Любое нагретое тело, температура $T$ которого выше абсолютного нуля, излучает электромагнитные волны. Спектр этого теплового излучения зависит от оптических свойств поверхности тела и его температуры. Несмотря на то, что излучение каждого тела является его индивидуальной характеристикой, известны общие законы, описывающие тепловое излучение. Закон Кирхгофа. В состоянии термодинамического равновесия отношение излучательной способности тела $r(\lambda,T)$ к его поглощательной способности $k(\lambda,T)$ является универсальной функцией $r_0 (\lambda,T)$, не зависящей от индивидуальных характеристик $$ \frac{r(\lambda,T)}{k(\lambda,T)}=r_0 (\lambda,T). $$ Величина $r(\lambda,T)\Delta\lambda$ имеет смысл энергии, испущенной с единицы площади в единицу времени в узком диапазоне длин волн от $\lambda$ до $\lambda+\Delta\lambda$. Поглощательная способность тела $k(\lambda,T)$ — есть безразмерный коэффициент поглощения, равный отношению энергии излучения, поглощенной телом, к полной энергии излучения, падающей на поверхность тела, если длины волн падающего излучения лежат в узком диапазоне длин волн от $\lambda$ до $\lambda+\Delta\lambda$. Если тело полностью поглощает все падающее на него электромагнитное излучение $k(\lambda,T)=1$, то такое тело называется абсолютно черным телом. Закон смещения Вина. Длина волны $\lambda_{\max}$, для которой функция $r_0 (\lambda,T)$ имеет максимум, связана с абсолютной температурой соотношением $$ \lambda_{\max} T=b, $$ где $b=2.898\cdot 10^{-3}~м/К$ — называется постоянной Вина. Закон Стефана-Больцмана. Суммарная по всем длинам волн излучательная способность черного тела описывается формулой $$ R(T)=\int\limits_0^{\infty}r_0 (\lambda,T)d\lambda=\sigma T^4, $$ где $\sigma=5.670\cdot 10^{-8}~Вт/(м^2\cdot К^4)$ — постоянная Стефана-Больцмана. Используя закон Стефана-Больцмана, формулу для $r_0 (\lambda,T)$ можно представить в виде $$ r_0 (\lambda,T)=\sigma T^4 \varphi(\lambda,T). $$ Здесь функция Планка $\varphi(\lambda,T)$ описывает распределение энергии в спектре излучения черного тела; величина $\varphi(\lambda,T)\Delta\lambda$ равна доле энергии теплового излучения, приходящейся на узкий спектральный интервал от $\lambda$ до $\lambda+\Delta\lambda$. Площадь под графиком функции $\varphi(\lambda,T)$ равна единице. В данной задаче рекомендуется использовать графики этой функции, показанные на рисунке ниже и построенные при температурах $t=0^{\circ}\mathrm{C}$ и $t=50^{\circ}\mathrm{C}$.  Изменение климата, связанное с увеличением средней температуры атмосферы, в настоящее время является установленным научным фактом. Считается, что основной причиной глобального потепления является парниковый эффект. Солнечное излучение, основная часть которого лежит в видимой области спектра, практически полностью проходит через атмосферу, а затем поглощается поверхностью земли. Наоборот, тепловое излучение поверхности земли, лежащее в основном в инфракрасной области спектра, существенно поглощается некоторыми атмосферными газами, главным образом водяными парами и углекислым газом. В данной задаче рассматривается простейшая модель парникового эффекта и проводятся некоторые численные оценки его влияния на температуру атмосферы. Поверхность Земли считается абсолютно черным телом сферической формы, покрытой слоем атмосферы, толщина которого значительно меньше радиуса Земли. Условно, атмосфера разбита на две части: 1) нижний слой, непосредственно примыкающий к поверхности земли и имеющий равную с ней температуру; 2) верхний (парниковый) слой, способный поглощать тепловое излучение, идущее с поверхности земли. Считается, что перенос энергии между Солнцем, земной поверхностью и атмосферой осуществляется только посредством излучения, а температуры земной поверхности и атмосферных слоев одинаковы во всех их точках и не зависят от времени, например от времени суток или времени года. В дальнейшем считайте известной солнечную постоянную $W=1.40\cdot 10^{3}~Вт/м^2$, представляющую собой мощность солнечного излучения, падающего на единичную площадку на Земле, ориентированную перпендикулярно падающему потоку.
Рассчитайте длину волны $\lambda_{\max S}$, на которую приходится максимум теплового излучения Солнца, если температура поверхности Солнца примерно равна $T_S=6500~К$.
Пренебрегая поглощением атмосферы и считая поверхность земли абсолютно черным телом, рассчитайте установившуюся температуру поверхности Земли $T_0$, а также определите эту температуру $t_0$ по шкале Цельсия. Эта температура называется температурой «черной земли».
Рассчитайте длину волны $\lambda_{\max E}$, на которую приходится максимум излучения «черной земли».
Рассчитайте мощность солнечного излучения $w$, приходящуюся на единицу площади поверхности Земли. В реальности верхний слой атмосферы достаточно эффективно поглощает электромагнитное излучение некоторых длин волн, лежащих в инфракрасной области спектра. Для примера, на рисунке показана реальная зависимость пропускания атмосферы от длины волны. Как видно, эта зависимость достаточно сложная, поэтому далее в задаче рассматривается несколько упрощенных моделей.  Обозначим $K$ — суммарный коэффициент поглощения верхнего слоя атмосферы для теплового излучения Земли, т.е. отношение энергии теплового излучения, поглощенной верхним слоем атмосферы, к суммарной энергии, падающей на верхний слой атмосферы со стороны земной поверхности.
Получите формулу для установившейся температуры поверхности Земли $T_1$ и выразите ее через температуру «черной земли» $T_0$ и коэффициент поглощения $K$. Пусть верхний слой атмосферы полностью пропускает солнечное излучение и полностью поглощает тепловое излучение Земли.
Рассчитайте на сколько возрастает температура поверхности Земли $\Delta t_1=T_1-T_0$ по сравнению с температурой «черной земли» вследствие максимального парникового эффекта. Пусть спектральный коэффициент поглощения $k(\lambda)$ верхнего слоя атмосферы является известной функцией длины волны $\lambda$ падающего излучения и не зависит от температуры.
Выразите суммарный коэффициент поглощения верхнего слоя атмосферы $K$ через $k(\lambda)$ и функцию распределения Планка $\varphi(\lambda,T_1)$, где $T_1$ — температура поверхности Земли. Будем считать, что поглощение в верхнем слое атмосферы полностью обусловлено водяным паром. Приближенно можно считать, что водяные пары полностью поглощают излучение, длины волн которого лежат в диапазоне от $5.00$ до $8.00~мкм$, а остальное — полностью пропускается.
Используя приведенные во введении графики функции распределения Планка, рассчитайте численные значения суммарного коэффициента поглощения $K$ верхнего слоя атмосферы для двух значений температур поверхности Земли $t_1=0^{\circ}\mathrm{C}$ и $t_1=50^{\circ}\mathrm{C}$. В указанном диапазоне температур от $t_1=0^{\circ}\mathrm{C}$ до$t_1=50^{\circ}\mathrm{C}$, зависимость суммарного коэффициента поглощения от температуры земли $t_1$ приближенно описывается линейной функцией температуры: $K(t_1 )=K_0 (1+\alpha t_1)$, где $K_0$, $\alpha$ — постоянные.
Рассчитайте численные значения параметров $K_0$ и $\alpha$. В дальнейшем считайте, что искомые изменения температур малы, поэтому при расчетах можно использовать приближенные формулы.
Пренебрегая зависимостью коэффициента поглощения атмосферы от температуры и считая его равным коэффициенту поглощения при температуре «черной Земли» $T_0$, рассчитайте изменение температуры поверхности Земли $\Delta t_1=T_1-T_0$.
Рассчитайте изменение температуры поверхности Земли $\Delta t_1=T_1-T_0 \ll T_0$, если зависимость коэффициента поглощения атмосферы от температуры описывается определенной выше линейной функцией температуры земли. Учтем влияние поглощения углекислым газом в атмосфере. При нынешней концентрации углекислого газа в атмосфере (примерно $0.05\%$) можно считать, что углекислый газ полностью поглощает излучение Земли в диапазонах от $2.50$ до $3.00~мкм$ и от $6.50$ до $7.00~мкм$, а в диапазоне от $16.0$ до $18.0~мкм$ коэффициент поглощения равен $0.500$. Для остальных длин волн поглощением излучения углекислым газом можно пренебречь.
Оцените на сколько, по сравнению с моделью водяного парникового эффекта, увеличивается температура поверхности Земли из-за поглощения излучения углекислым газом.
Оцените на сколько по сравнению с п. 2.12 увеличится температура поверхности Земли, если концентрация углекислого газа в атмосфере увеличится в $\eta=2.00$ раза по сравнению с его нынешней концентрацией.
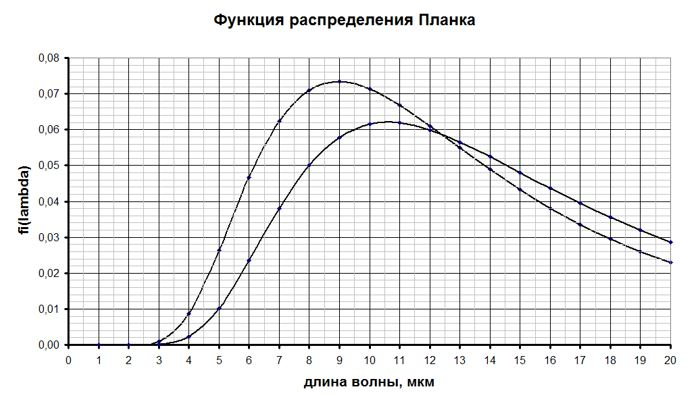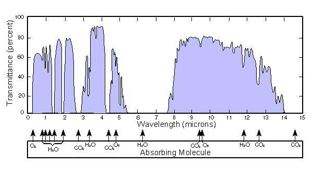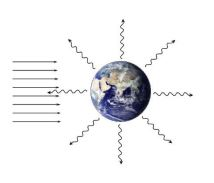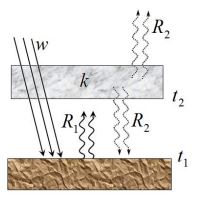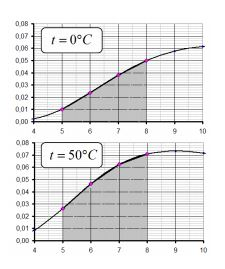
Рассчитайте длину волны $\lambda_{\max S}$, на которую приходится максимум теплового излучения Солнца, если температура поверхности Солнца примерно равна $T_S=6500~К$.
Решение: Непосредственный расчет по формуле Вина дает результат$$\lambda_{\max S}=\frac{b}{T_S}=0.446~мкм. \tag{1}$$
Ответ: $$\lambda_{\max S}=\frac{b}{T_S}=0.446~мкм.$$

Пренебрегая поглощением атмосферы и считая поверхность земли абсолютно черным телом, рассчитайте установившуюся температуру поверхности Земли $T_0$, а также определите эту температуру $t_0$ по шкале Цельсия. Эта температура называется температурой «черной земли».
Решение: В установившемся режиме мощность солнечного излучения, падающего на Землю, равна мощности теплового излучения Земли.  При записи уравнения энергетического баланса необходимо учесть, что Солнце освещает Землю с одной стороны, а Земля излучает во все стороны, поэтому следует записать$$W\cdot \pi R^2=\sigma T_0^4\cdot 4\pi R^2. \tag{2}$$Из этого уравнения находим$$T_0=\sqrt[4]{\frac{W}{4\sigma}}=280.3~К, \tag{3}$$а эта же температура в градусах Цельсия равна$$t_0=7.15^{\circ}\mathrm{C}. \tag{4}$$
Ответ: $$T_0=\sqrt[4]{\frac{W}{4\sigma}}=280.3~К.$$$$t_0=7.15^{\circ}\mathrm{C}.$$

Рассчитайте длину волны $\lambda_{\max E}$, на которую приходится максимум излучения «черной земли».
Решение: По формуле Вина находим, что при данной температуре максимум излучения приходится на длину волны$$\lambda_{\max E}=\frac{b}{T_E}=10.3~мкм. \tag{5}$$
Ответ: $$\lambda_{\max E}=\frac{b}{T_E}=10.3~мкм.$$

Рассчитайте мощность солнечного излучения $w$, приходящуюся на единицу площади поверхности Земли.
Решение: Те же геометрические соотношения, которые приводят к уравнению $(2)$, позволяют заключить, что мощность солнечного излучения, приходящаяся на единицу площади поверхности Земли$$w=\frac{W\cdot \pi R^2}{4\pi R^2}=\frac{W}{4}=350~Вт/м^2. \tag{6}$$
Ответ: $$w=\frac{W}{4}=350~Вт/м^2.$$

Получите формулу для установившейся температуры поверхности Земли $T_1$ и выразите ее через температуру «черной земли» $T_0$ и коэффициент поглощения $K$.
Решение: Введем следующие обозначения:$t_1$ (или $T_1$ в шкале Кельвина) — температура поверхности Земли и прилегающего непосредственно к ней нижнего слоя атмосферы; $t_2$ (или $T_2$) — температура верхнего слоя атмосферы; $w$ — плотность потока солнечного излучения, то есть энергия, падающая на единицу площади поверхности Земли в единицу времени (или излучаемая); $R_1$ — мощность теплового излучения с единицы площади Земли; $R_2$ — мощность теплового излучения с единицы площади атмосферного слоя; потоки излучения этого слоя в сторону Земли и в космическое пространство одинаковы.  Уравнение энергетического баланса для единицы площади поверхности Земли имеет вид$$w+R_2=R_1. \tag{7}$$Аналогичное уравнение для верхнего слоя атмосферы дает$$KR_1=2R_2. \tag{8}$$С помощью законов теплового излучения энергетические потоки можно выразить через температуры излучающих поверхностей следующим образом$$R_1=\sigma T_1^4, \tag{9}$$$$R_2=K\sigma T_2^4. \tag{10}$$Следовательно, из выражений $(7)$-$(10)$ с учетом формул $(2)$ и $(3)$ получаем температуру поверхности Земли в виде$$T_1=\frac{T_0}{\sqrt[4]{1-\frac{K}{2}}}. \tag{11}$$
Ответ: $$T_1=\frac{T_0}{\sqrt[4]{1-\frac{K}{2}}}. $$

Рассчитайте на сколько возрастает температура поверхности Земли $\Delta t_1=T_1-T_0$ по сравнению с температурой «черной земли» вследствие максимального парникового эффекта.
Решение: Для максимального парникового эффекта $K =1$, поэтому в данной модели$$T_1=T_0\sqrt[4]{2}=333.3~К=60.2^{\circ}\mathrm{C}. \tag{12}$$Таким образом, предельное увеличение температуры вследствие парникового эффекта на «черной земле» равно$$\Delta t_1=53.0^{\circ}\mathrm{C}. \tag{13}$$
Ответ: $$\Delta t_1=53.0^{\circ}\mathrm{C}. $$

Выразите суммарный коэффициент поглощения верхнего слоя атмосферы $K$ через $k(\lambda)$ и функцию распределения Планка $\varphi(\lambda,T_1)$, где $T_1$ — температура поверхности Земли.
Решение: Земля как черное тело излучает энергию$$W_0=\int\limits_0^{\infty}r_0(\lambda,T_1)d\lambda. \tag{14}$$Поглощенную энергию можно выразить через спектральный коэффициент поглощения и спектральную плотность излучения Земли следующим образом$$W_A=\int\limits_0^{\infty}k(\lambda)r_0(\lambda,T_1)d\lambda, \tag{15}$$тогда суммарный коэффициент поглощения земного излучения верхним слоем атмосферы рассчитывается по формуле$$K=\frac{W_A}{W_0}=\frac{\int\limits_0^{\infty}k(\lambda)r_0(\lambda,T_1)d\lambda}{\int\limits_0^{\infty}r_0(\lambda,T_1)d\lambda}=\frac{\sigma T_1^4\int\limits_0^{\infty}k(\lambda)\varphi(\lambda,T_1)d\lambda}{\sigma T_1^4\int\limits_0^{\infty}\varphi(\lambda,T_1)d\lambda}=\int\limits_0^{\infty}k(\lambda)\varphi(\lambda,T_1)d\lambda. \tag{16}$$
Ответ: $$K=\int\limits_0^{\infty}k(\lambda)\varphi(\lambda,T_1)d\lambda.$$

Используя приведенные во введении графики функции распределения Планка, рассчитайте численные значения суммарного коэффициента поглощения $K$ верхнего слоя атмосферы для двух значений температур поверхности Земли $t_1=0^{\circ}\mathrm{C}$ и $t_1=50^{\circ}\mathrm{C}$.
Решение: Так как в указанном диапазоне длин волн от $5.0$ до $8.0~мкм$ водяной пар поглощает все падающее излучение, то суммарный коэффициент поглощения равен доле энергии излучения, попадающего в данный интервал. Эту долю энергии можно рассчитать, как площади под графиками, приведенными в условии задачи.  Расчет, проведенный по $4$ точкам, дает следующие значения для коэффициентов поглощения$$t_1=0^{\circ}\mathrm{C}: \quad K_0=0.092, \tag{17}$$$$t_1=50^{\circ}\mathrm{C}: \quad K_{50}=0.158. \tag{18}$$
Ответ: $$t_1=0^{\circ}\mathrm{C}: \quad K_0=0.092.$$$$t_1=50^{\circ}\mathrm{C}: \quad K_{50}=0.158. $$

Рассчитайте численные значения параметров $K_0$ и $\alpha$.
Решение: Из вида предложенной зависимости $K(t_1)=K_0(1+\alpha t_1)$ следует, что$$K_0=0.092, \tag{19}$$$$\alpha=\frac{1}{t_{50}}\left(\frac{K_{50}}{K_0}-1\right)=0.014~К^{-1}. \tag{20}$$
Ответ: $$K_0=0.092. $$$$\alpha=\frac{1}{t_{50}}\left(\frac{K_{50}}{K_0}-1\right)=0.014~К^{-1}. $$

Пренебрегая зависимостью коэффициента поглощения атмосферы от температуры и считая его равным коэффициенту поглощения при температуре «черной Земли» $T_0$, рассчитайте изменение температуры поверхности Земли $\Delta t_1=T_1-T_0$.
Решение: При температуре $t_1=5.4^{\circ}\mathrm{C}$ коэффициент поглощения верхнего слоя атмосферы равен$$K(t_0)=K_0(1+\alpha t_0)=0.101. \tag{21}$$Так как коэффициент поглощения мал, то формулу $(12)$ для установившейся температуры можно упростить$$T_1=\frac{T_0}{\sqrt[4]{1-\frac{K}{2}}}\approx T_0\left(1+\frac{K}{8}\right), \tag{22}$$тогда увеличение температуры равно$$\Delta t_1=T_0\frac{K(t_0)}{8}=3.55^{\circ}\mathrm{C}. \tag{23}$$
Ответ: $$\Delta t_1=T_0\frac{K(t_0)}{8}=3.55^{\circ}\mathrm{C}.$$

Рассчитайте изменение температуры поверхности Земли $\Delta t_1=T_1-T_0 \ll T_0$, если зависимость коэффициента поглощения атмосферы от температуры описывается определенной выше линейной функцией температуры земли.
Решение: Для точного ответа на поставленный вопрос необходимо решить уравнение$$T_1=\frac{T_0}{\sqrt[4]{1-\frac{K(T_1)}{2}}}. \tag{24}$$Однако, относительное изменение абсолютной температуры мало, поэтому представим искомую температуру в виде$$T_1=T_0+\Delta t, \tag{25}$$из которого находим значение изменения температуры при условии $\Delta t \ll T_0$$$\Delta t=\frac{T_0\frac{K_0(1+\alpha t_0)}{8}}{1-T_0\frac{\alpha K_0}{8}}=\frac{\Delta t_1}{1-T_0\frac{\alpha K_0}{8}}\approx 3.73^{\circ}\mathrm{C}. \tag{26}$$
Ответ: $$\Delta t=\frac{\Delta t_1}{1-T_0\frac{\alpha K_0}{8}}\approx 3.73^{\circ}\mathrm{C}. $$

Оцените на сколько, по сравнению с моделью водяного парникового эффекта, увеличивается температура поверхности Земли из-за поглощения излучения углекислым газом.
Решение: Рассчитаем коэффициент поглощения, обусловленный углекислым газом. Для проведения оценок можно считать, что температура воздуха мало отличается от $0^{\circ}\mathrm{C}$. Для этого учтем, что: 1) в диапазоне от $2.5$ до $3.0~мкм$ энергия теплового излучения земли пренебрежимо мала; 2) в диапазоне от $6.5~мкм$ до $7.0~мкм$ все поглощено водяным паром; 3) в диапазоне от $16~мкм$ до $18~мкм$ доля энергии излучения равна (расчет по графику для $t=0^{\circ}\mathrm{C}$) $\Phi = 0.08$. Поэтому дополнительный коэффициент поглощения из-за наличия углекислого газа равен $$K_2=0.04. \tag{27}$$Так как поглощение углекислого газа и водяного пара лежат в разных спектральных диапазонах, то суммарный коэффициент поглощения равен сумме коэффициентов поглощения водой и углекислым газом. Тогда изменение установившейся температуры поверхности (при учете поглощения углекислым газом) возрастает на величину$$\Delta t_1=T_0\frac{K_2}{8}\approx 1.4^{\circ}\mathrm{C}. \tag{28}$$
Ответ: $$\Delta t_1=T_0\frac{K_2}{8}\approx 1.4^{\circ}\mathrm{C}. $$

Оцените на сколько по сравнению с п. 2.12 увеличится температура поверхности Земли, если концентрация углекислого газа в атмосфере увеличится в $\eta=2.00$ раза по сравнению с его нынешней концентрацией.
Решение: Для расчета коэффициента поглощения при увеличении концентрации воспользуемся очевидным рассуждением: при наличии нескольких поглощающих слоев суммарное пропускание равно произведению коэффициентов пропускания отдельных слоев, поэтому$$1-k_1=(1-k_0)^2. \tag{29}$$Отсюда следует, что при увеличении концентрации в два раза спектральный коэффициент поглощения возрастет от $0.50$ до$$k_1=2k_0-k^2_0=0.75. \tag{30}$$Поэтому суммарный коэффициент поглощения станет равным$$K_2=k\Phi=0.06. \tag{31}$$т.е. возрастет на $\Delta K_2=0.02$. Следовательно, дополнительное возрастание температуры составит всего$$\Delta t_1^{'}=T_0\frac{\Delta K_2}{8}\approx 0.7^{\circ}\mathrm{C}. \tag{32}$$
Ответ: $$\Delta t_1^{'}=T_0\frac{\Delta K_2}{8}\approx 0.7^{\circ}\mathrm{C}. $$
Темы:
T, Жаутыковские